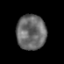
Tissue: prostate
Cell type: T cells
Senescence score: 0.361
Nuclear area (px): 1009
Mean DAPI intensity: 106.531